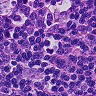
Metastatic tissue present: no